An envelope spectrum derived from a bearing vibration measurement is shown; the reference markers locate BPFO, BPFI, BSF and FTF for this bearing geometry and shaft speed. What is the most likely bearing condition (normal, inner_race, outer_race, ball)?
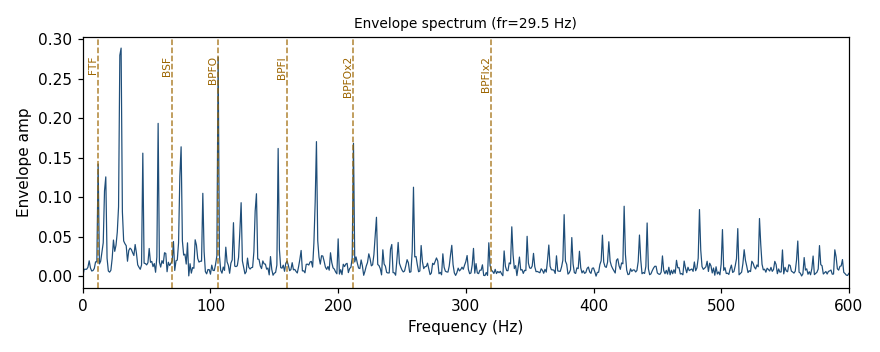
Answer: outer_race